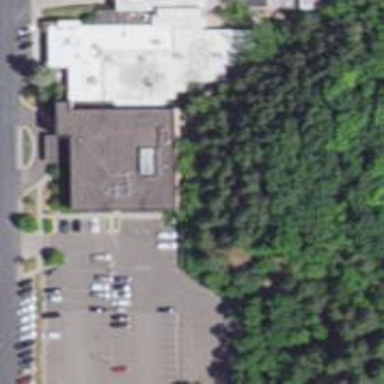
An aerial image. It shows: Healthcare clinic.